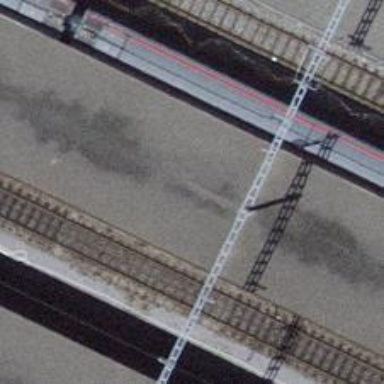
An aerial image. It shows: Footway tunnel with asphalt surface.